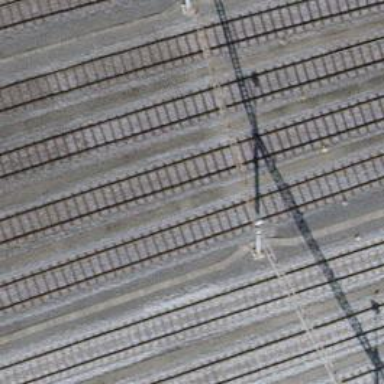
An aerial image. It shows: Rail yard with electrified contact lines for railway operations.